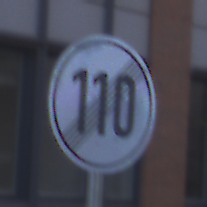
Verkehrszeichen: EndeGeschwindigkeit110
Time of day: SunriseSunset
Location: Outdoor (Urban)
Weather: Clear
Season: NotSpecified
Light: Natural